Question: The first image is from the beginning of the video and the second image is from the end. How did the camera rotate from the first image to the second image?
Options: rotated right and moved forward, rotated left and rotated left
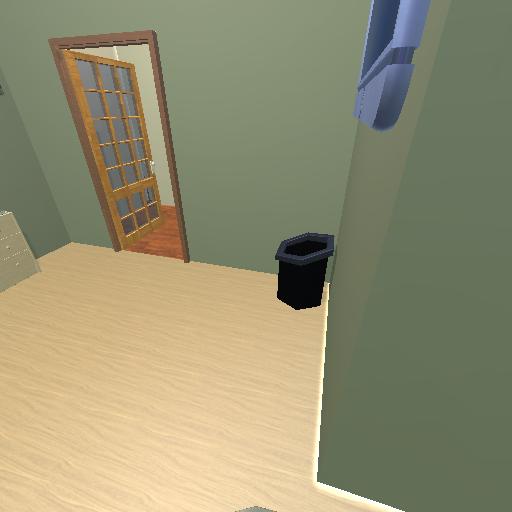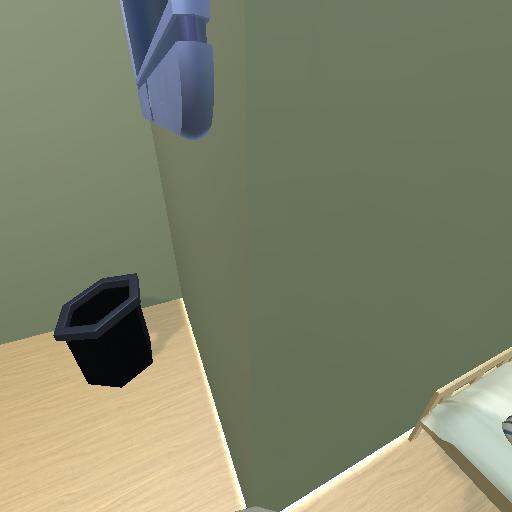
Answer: rotated right and moved forward